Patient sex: M
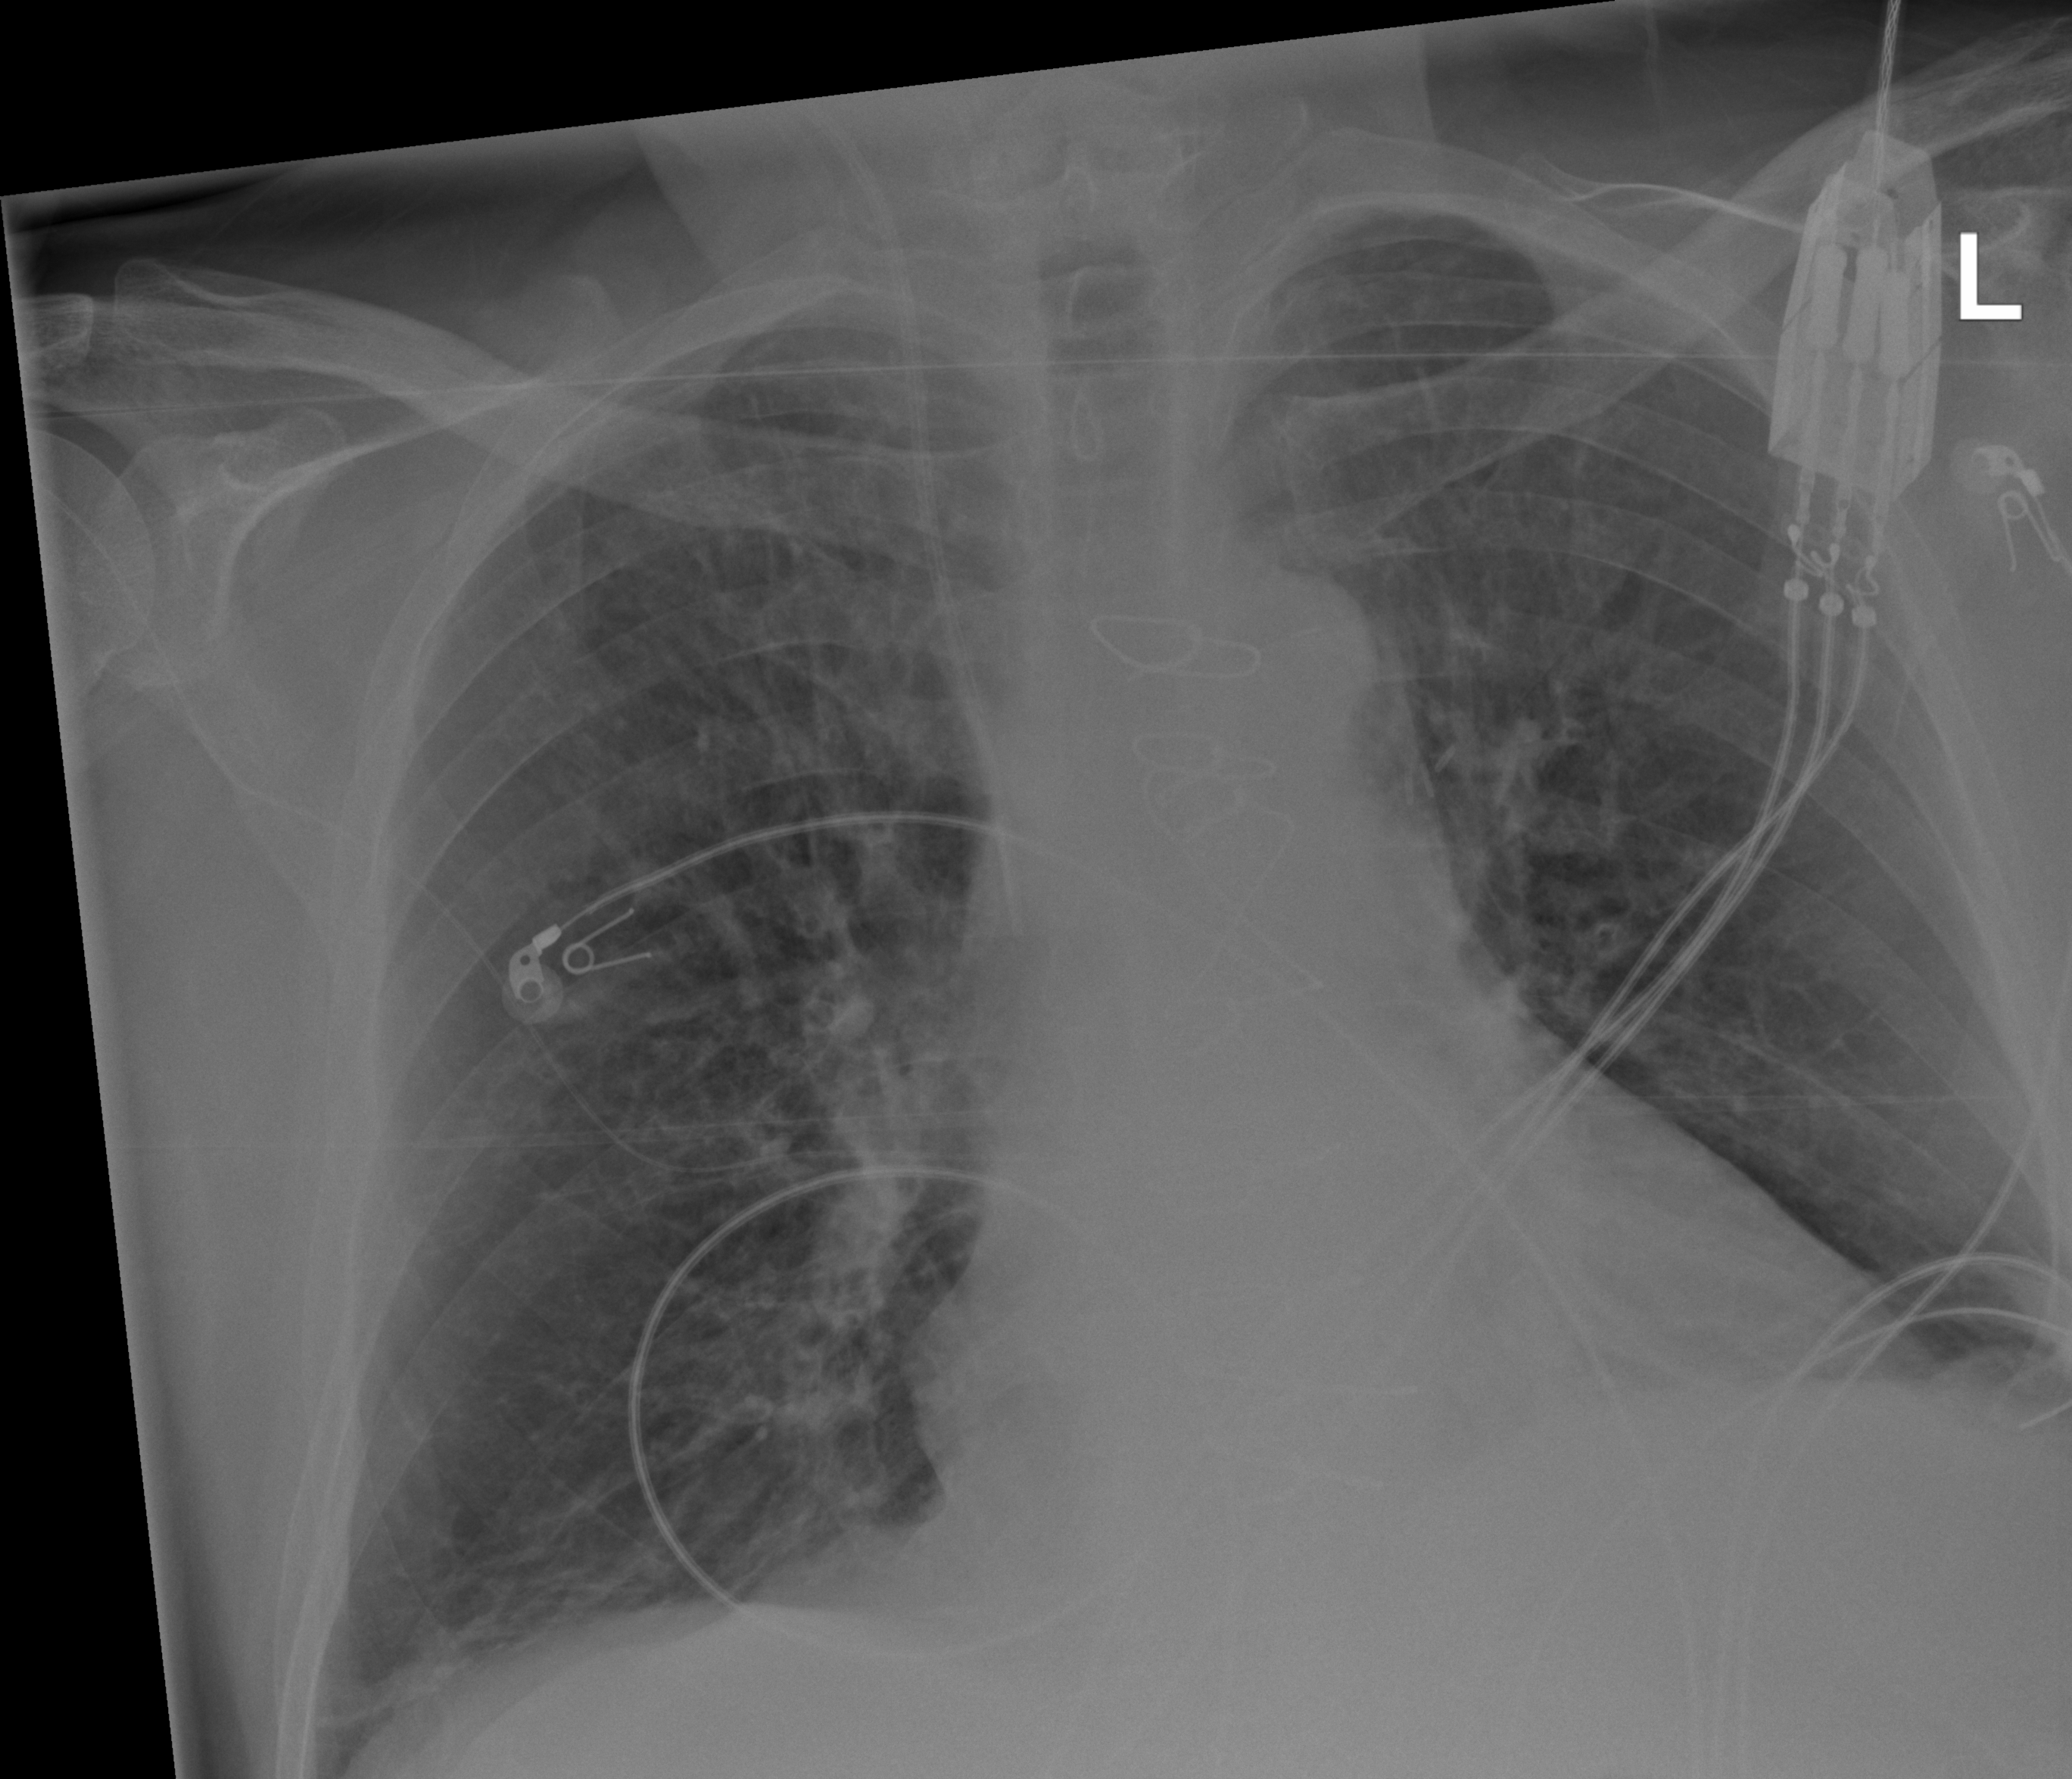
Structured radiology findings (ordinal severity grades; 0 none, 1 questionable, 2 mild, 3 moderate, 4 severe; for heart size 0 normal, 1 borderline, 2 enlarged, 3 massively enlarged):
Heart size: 0
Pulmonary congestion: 0
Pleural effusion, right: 0
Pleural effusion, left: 0
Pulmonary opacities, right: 0
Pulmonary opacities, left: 0
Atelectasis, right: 1
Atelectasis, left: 0